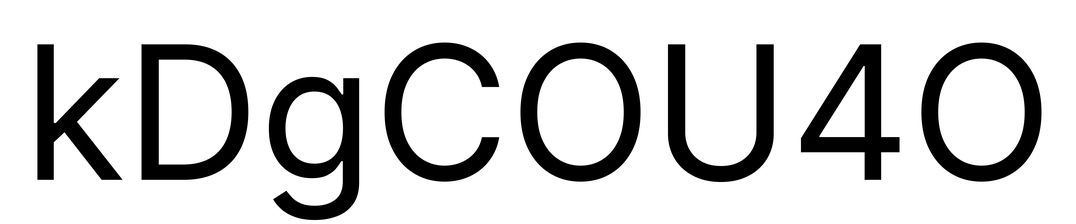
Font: Inter_Regular